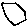
Label: hexagon